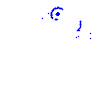
Particle: proton